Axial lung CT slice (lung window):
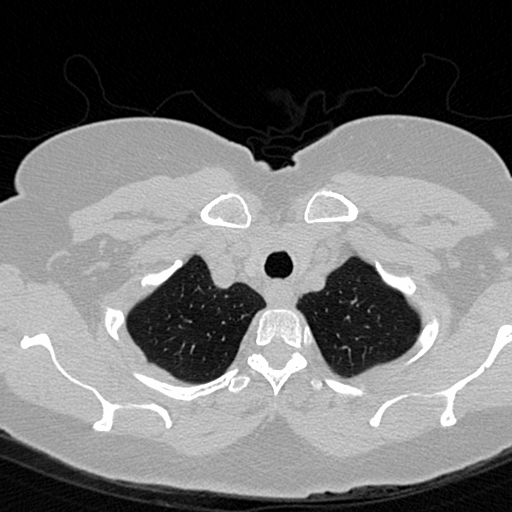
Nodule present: no